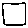
Label: square